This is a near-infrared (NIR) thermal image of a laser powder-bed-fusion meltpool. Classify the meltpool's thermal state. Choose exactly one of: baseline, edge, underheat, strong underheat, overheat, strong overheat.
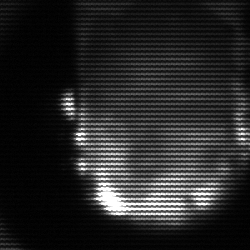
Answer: baseline